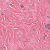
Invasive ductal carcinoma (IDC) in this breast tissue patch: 0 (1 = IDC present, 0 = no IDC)